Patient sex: M
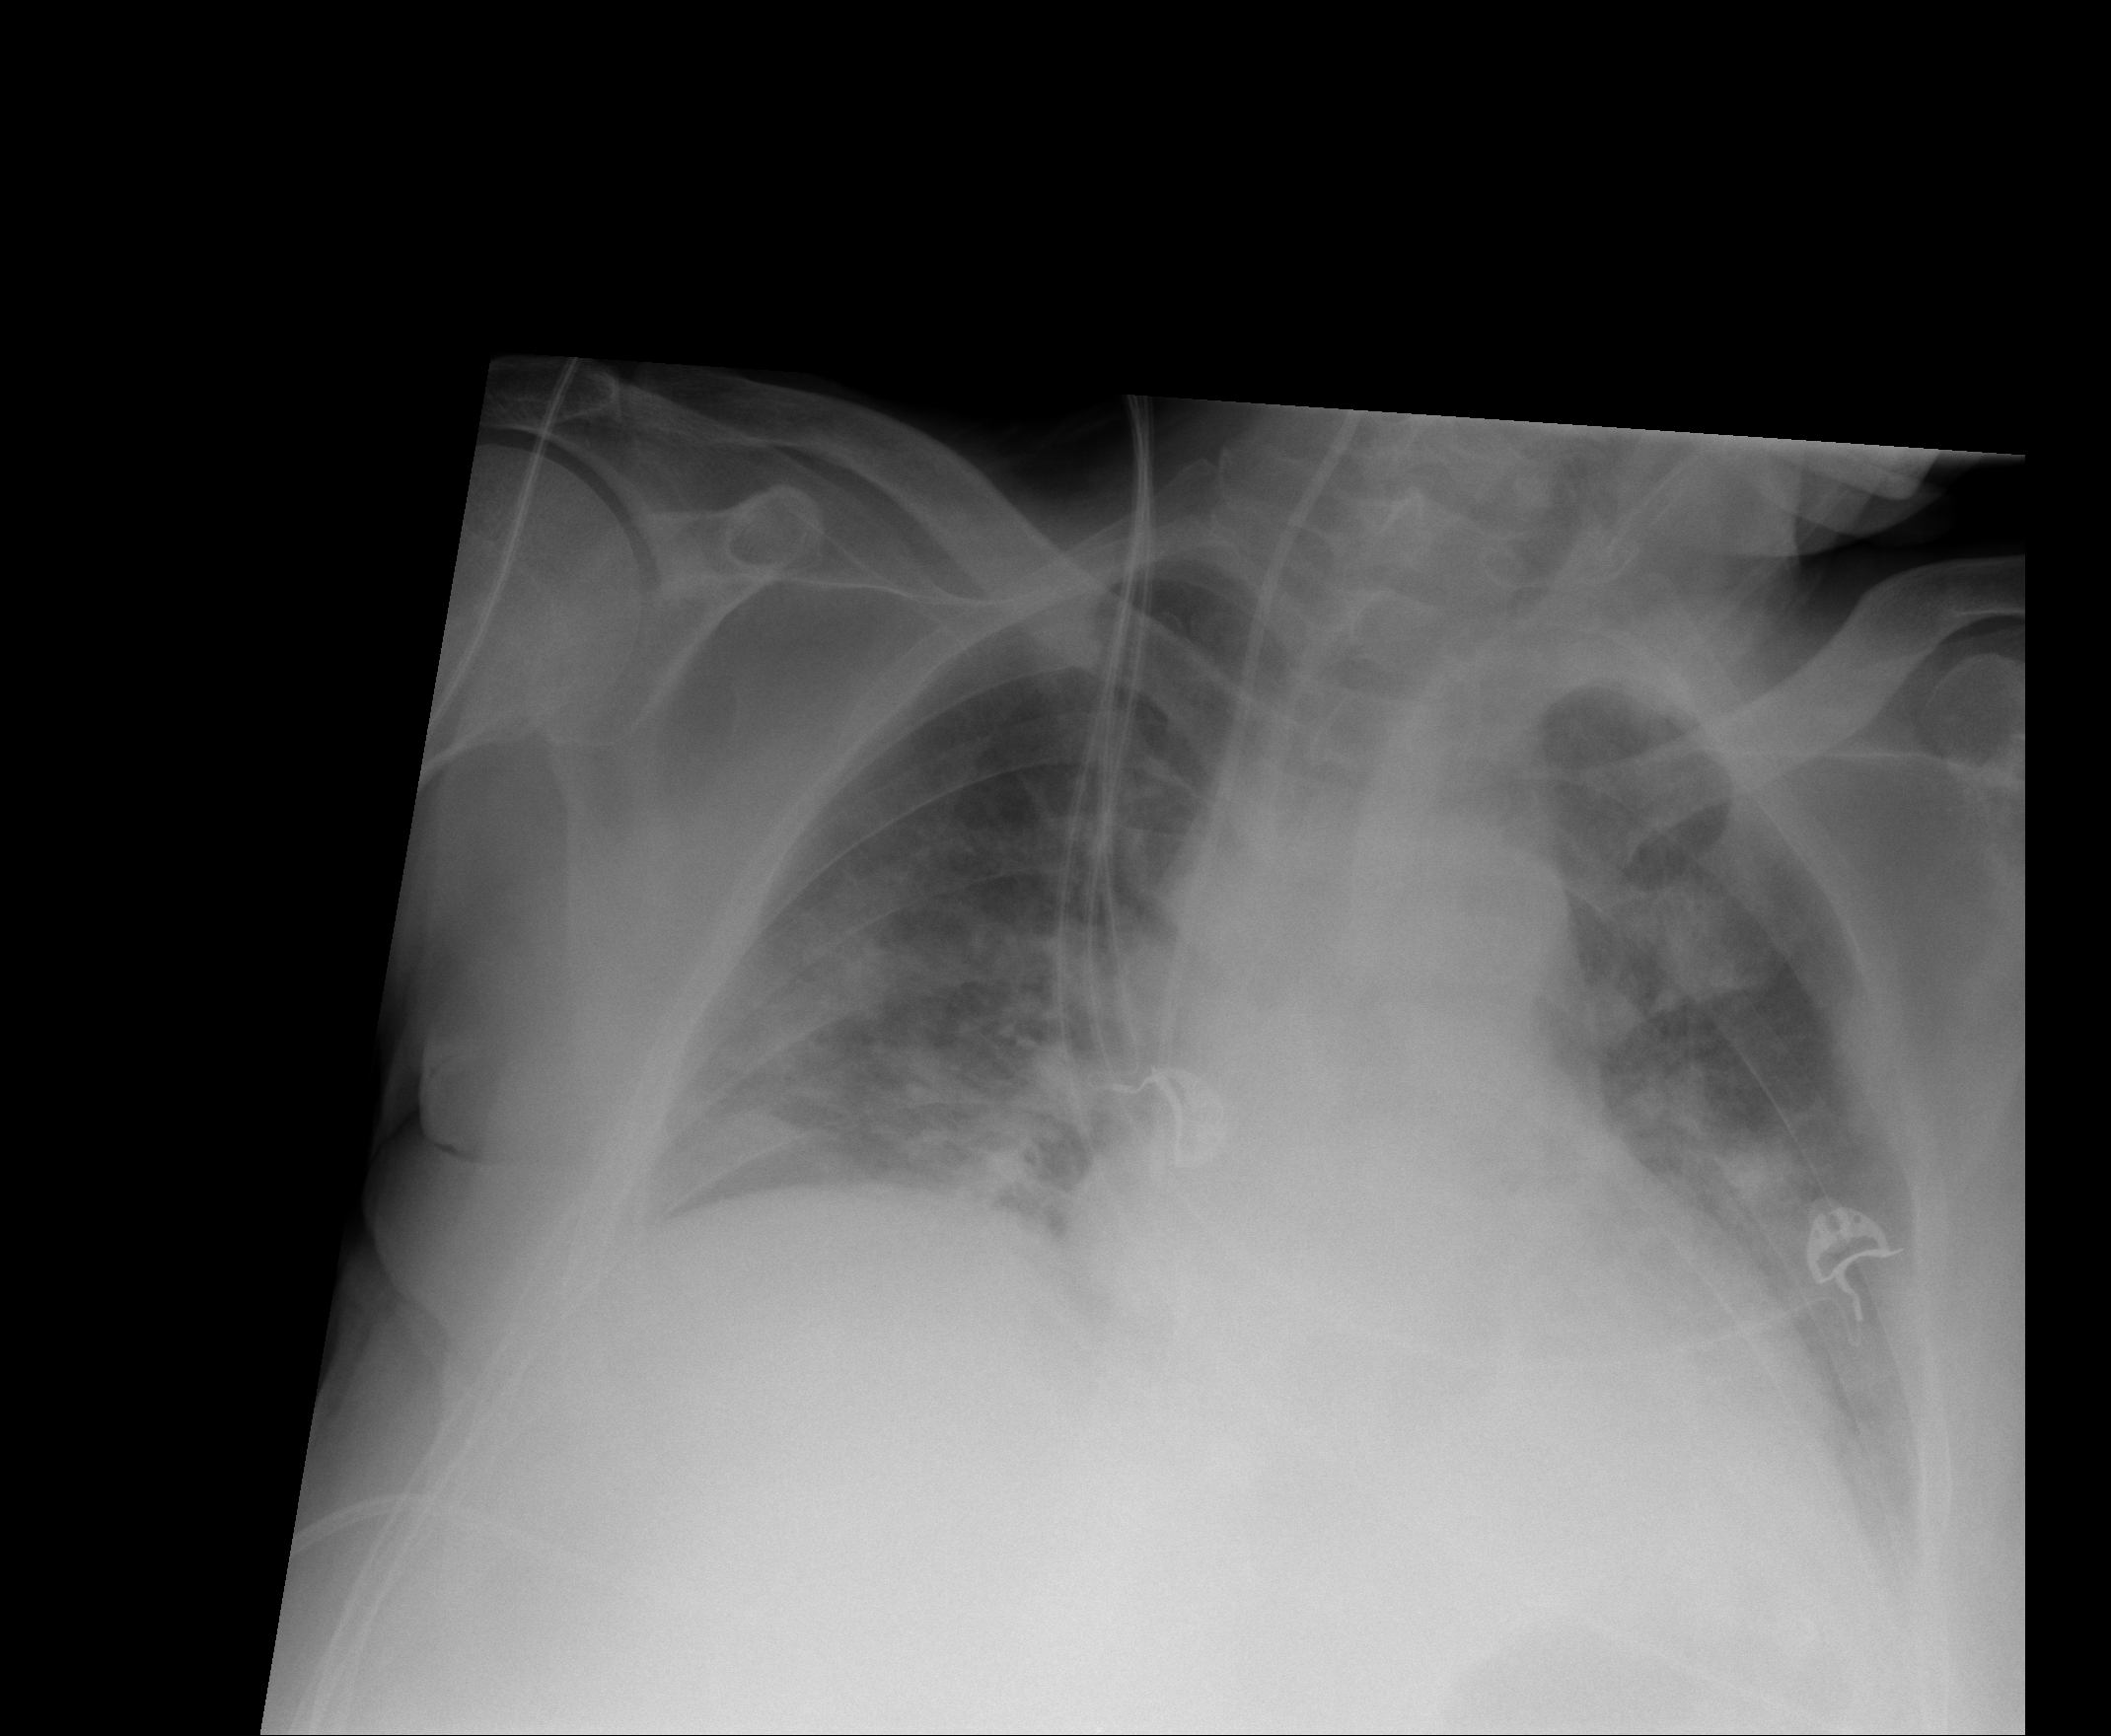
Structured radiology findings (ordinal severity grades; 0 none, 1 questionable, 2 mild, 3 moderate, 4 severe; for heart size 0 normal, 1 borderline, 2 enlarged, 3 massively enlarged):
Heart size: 2
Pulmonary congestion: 1
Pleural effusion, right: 2
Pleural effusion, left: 2
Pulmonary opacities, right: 2
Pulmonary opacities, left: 0
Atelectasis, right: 2
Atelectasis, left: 2